Field crop: tomato
Growth stage: 1
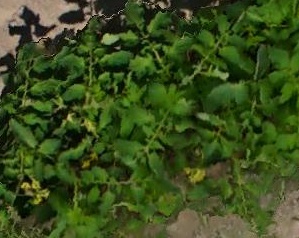
Species: tomato